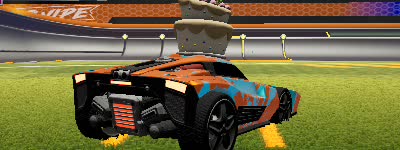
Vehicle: breakout